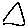
Label: triangle